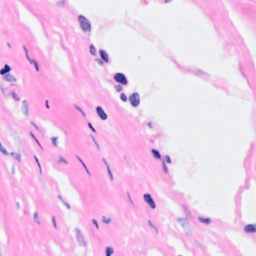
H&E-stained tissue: Breast